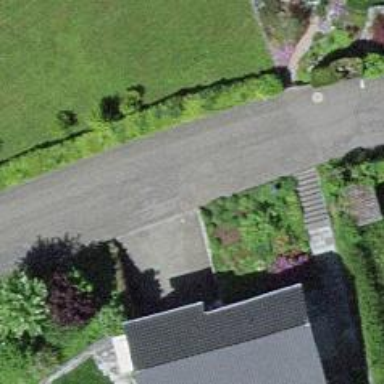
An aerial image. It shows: Residential road.